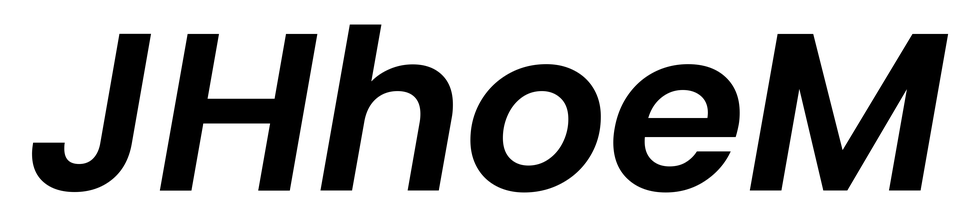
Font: Poppins-SemiBoldItalic